Field crop: maize
Growth stage: 2
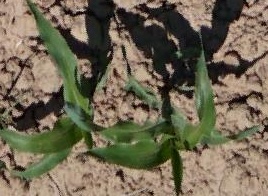
Species: maize